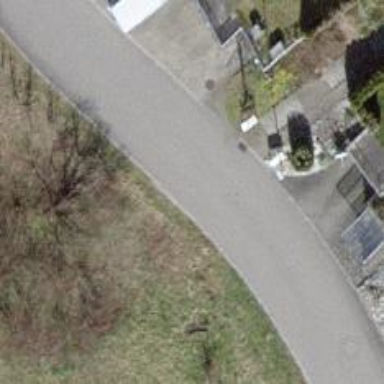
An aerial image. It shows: Smooth asphalt road in residential area.